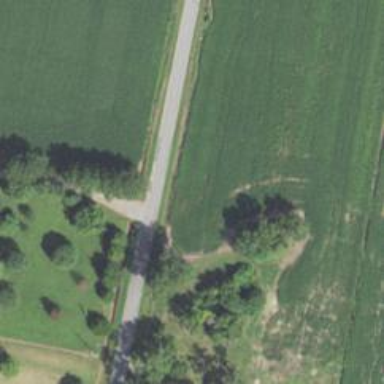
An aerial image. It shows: Tertiary road.